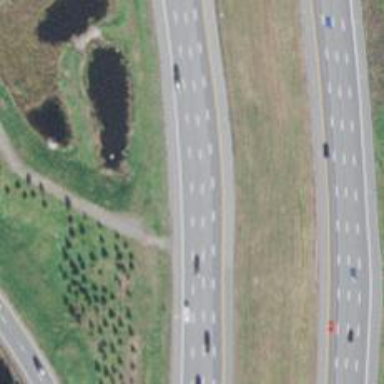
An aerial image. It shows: Asphalt motorway.